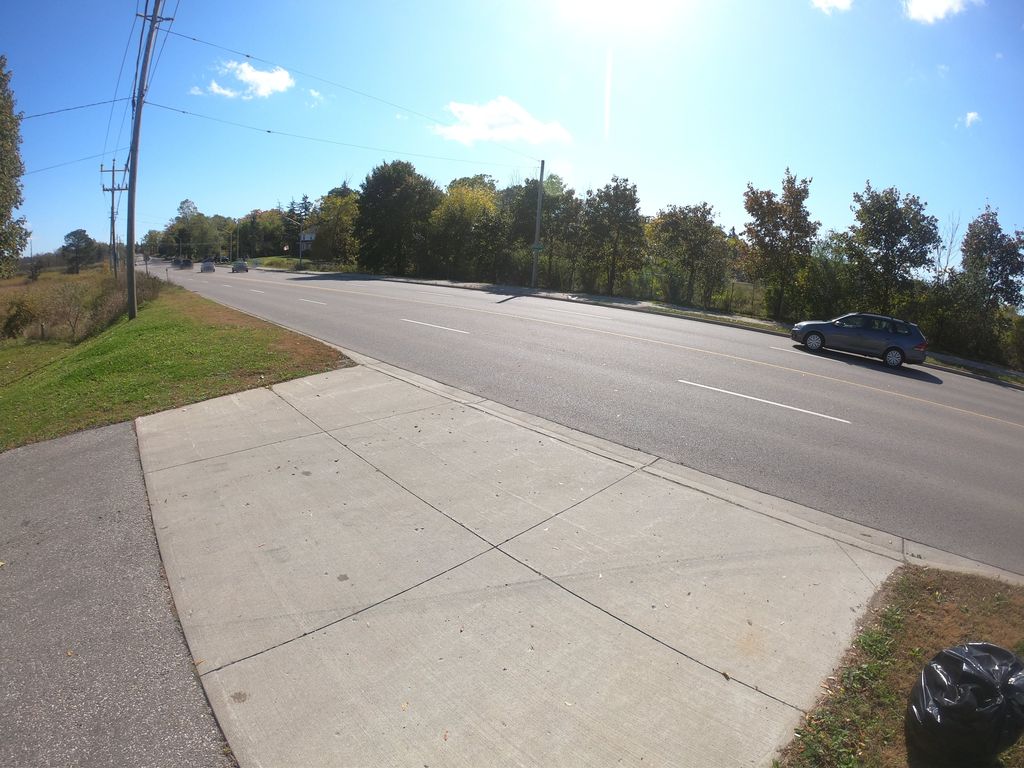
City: kitchener-waterloo